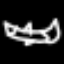
Label: airplane